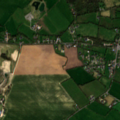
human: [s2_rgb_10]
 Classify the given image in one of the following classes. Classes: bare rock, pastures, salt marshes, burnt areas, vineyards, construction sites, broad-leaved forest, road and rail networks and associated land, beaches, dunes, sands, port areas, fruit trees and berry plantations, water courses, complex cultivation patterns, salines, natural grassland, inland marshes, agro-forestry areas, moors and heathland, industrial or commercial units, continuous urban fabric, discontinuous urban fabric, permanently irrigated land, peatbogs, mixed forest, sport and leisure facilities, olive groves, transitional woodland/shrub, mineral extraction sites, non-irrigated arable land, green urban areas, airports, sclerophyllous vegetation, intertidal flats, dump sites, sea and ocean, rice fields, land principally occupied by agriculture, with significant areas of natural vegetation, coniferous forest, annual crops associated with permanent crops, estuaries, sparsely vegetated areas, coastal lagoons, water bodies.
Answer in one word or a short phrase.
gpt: non-irrigated arable land, pastures, land principally occupied by agriculture, with significant areas of natural vegetation